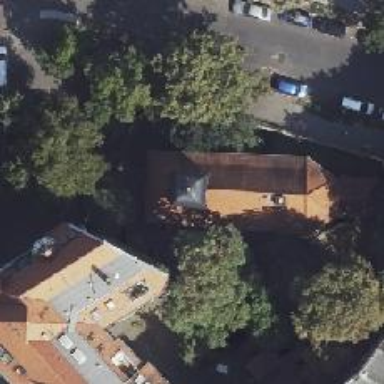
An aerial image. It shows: View of roof edge.